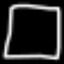
Label: square